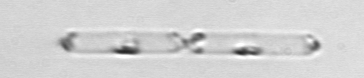
Label: Cerataulina_pelagica